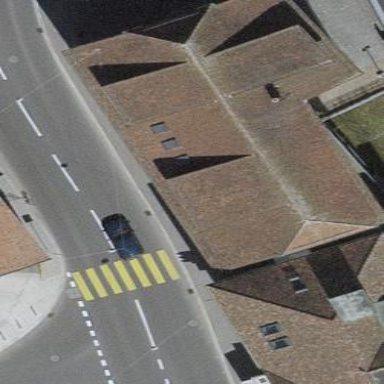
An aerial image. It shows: Building with hipped roof shape.